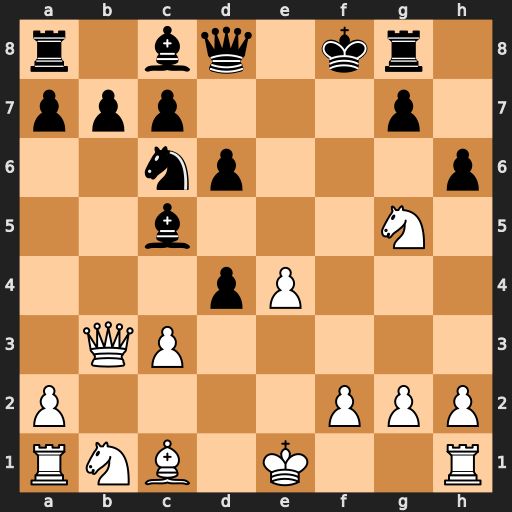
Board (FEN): r1bq1kr1/ppp3p1/2np3p/2b3N1/3pP3/1QP5/P4PPP/RNB1K2R
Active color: w
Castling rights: KQ
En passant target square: -
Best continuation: Qf7#